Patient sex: F
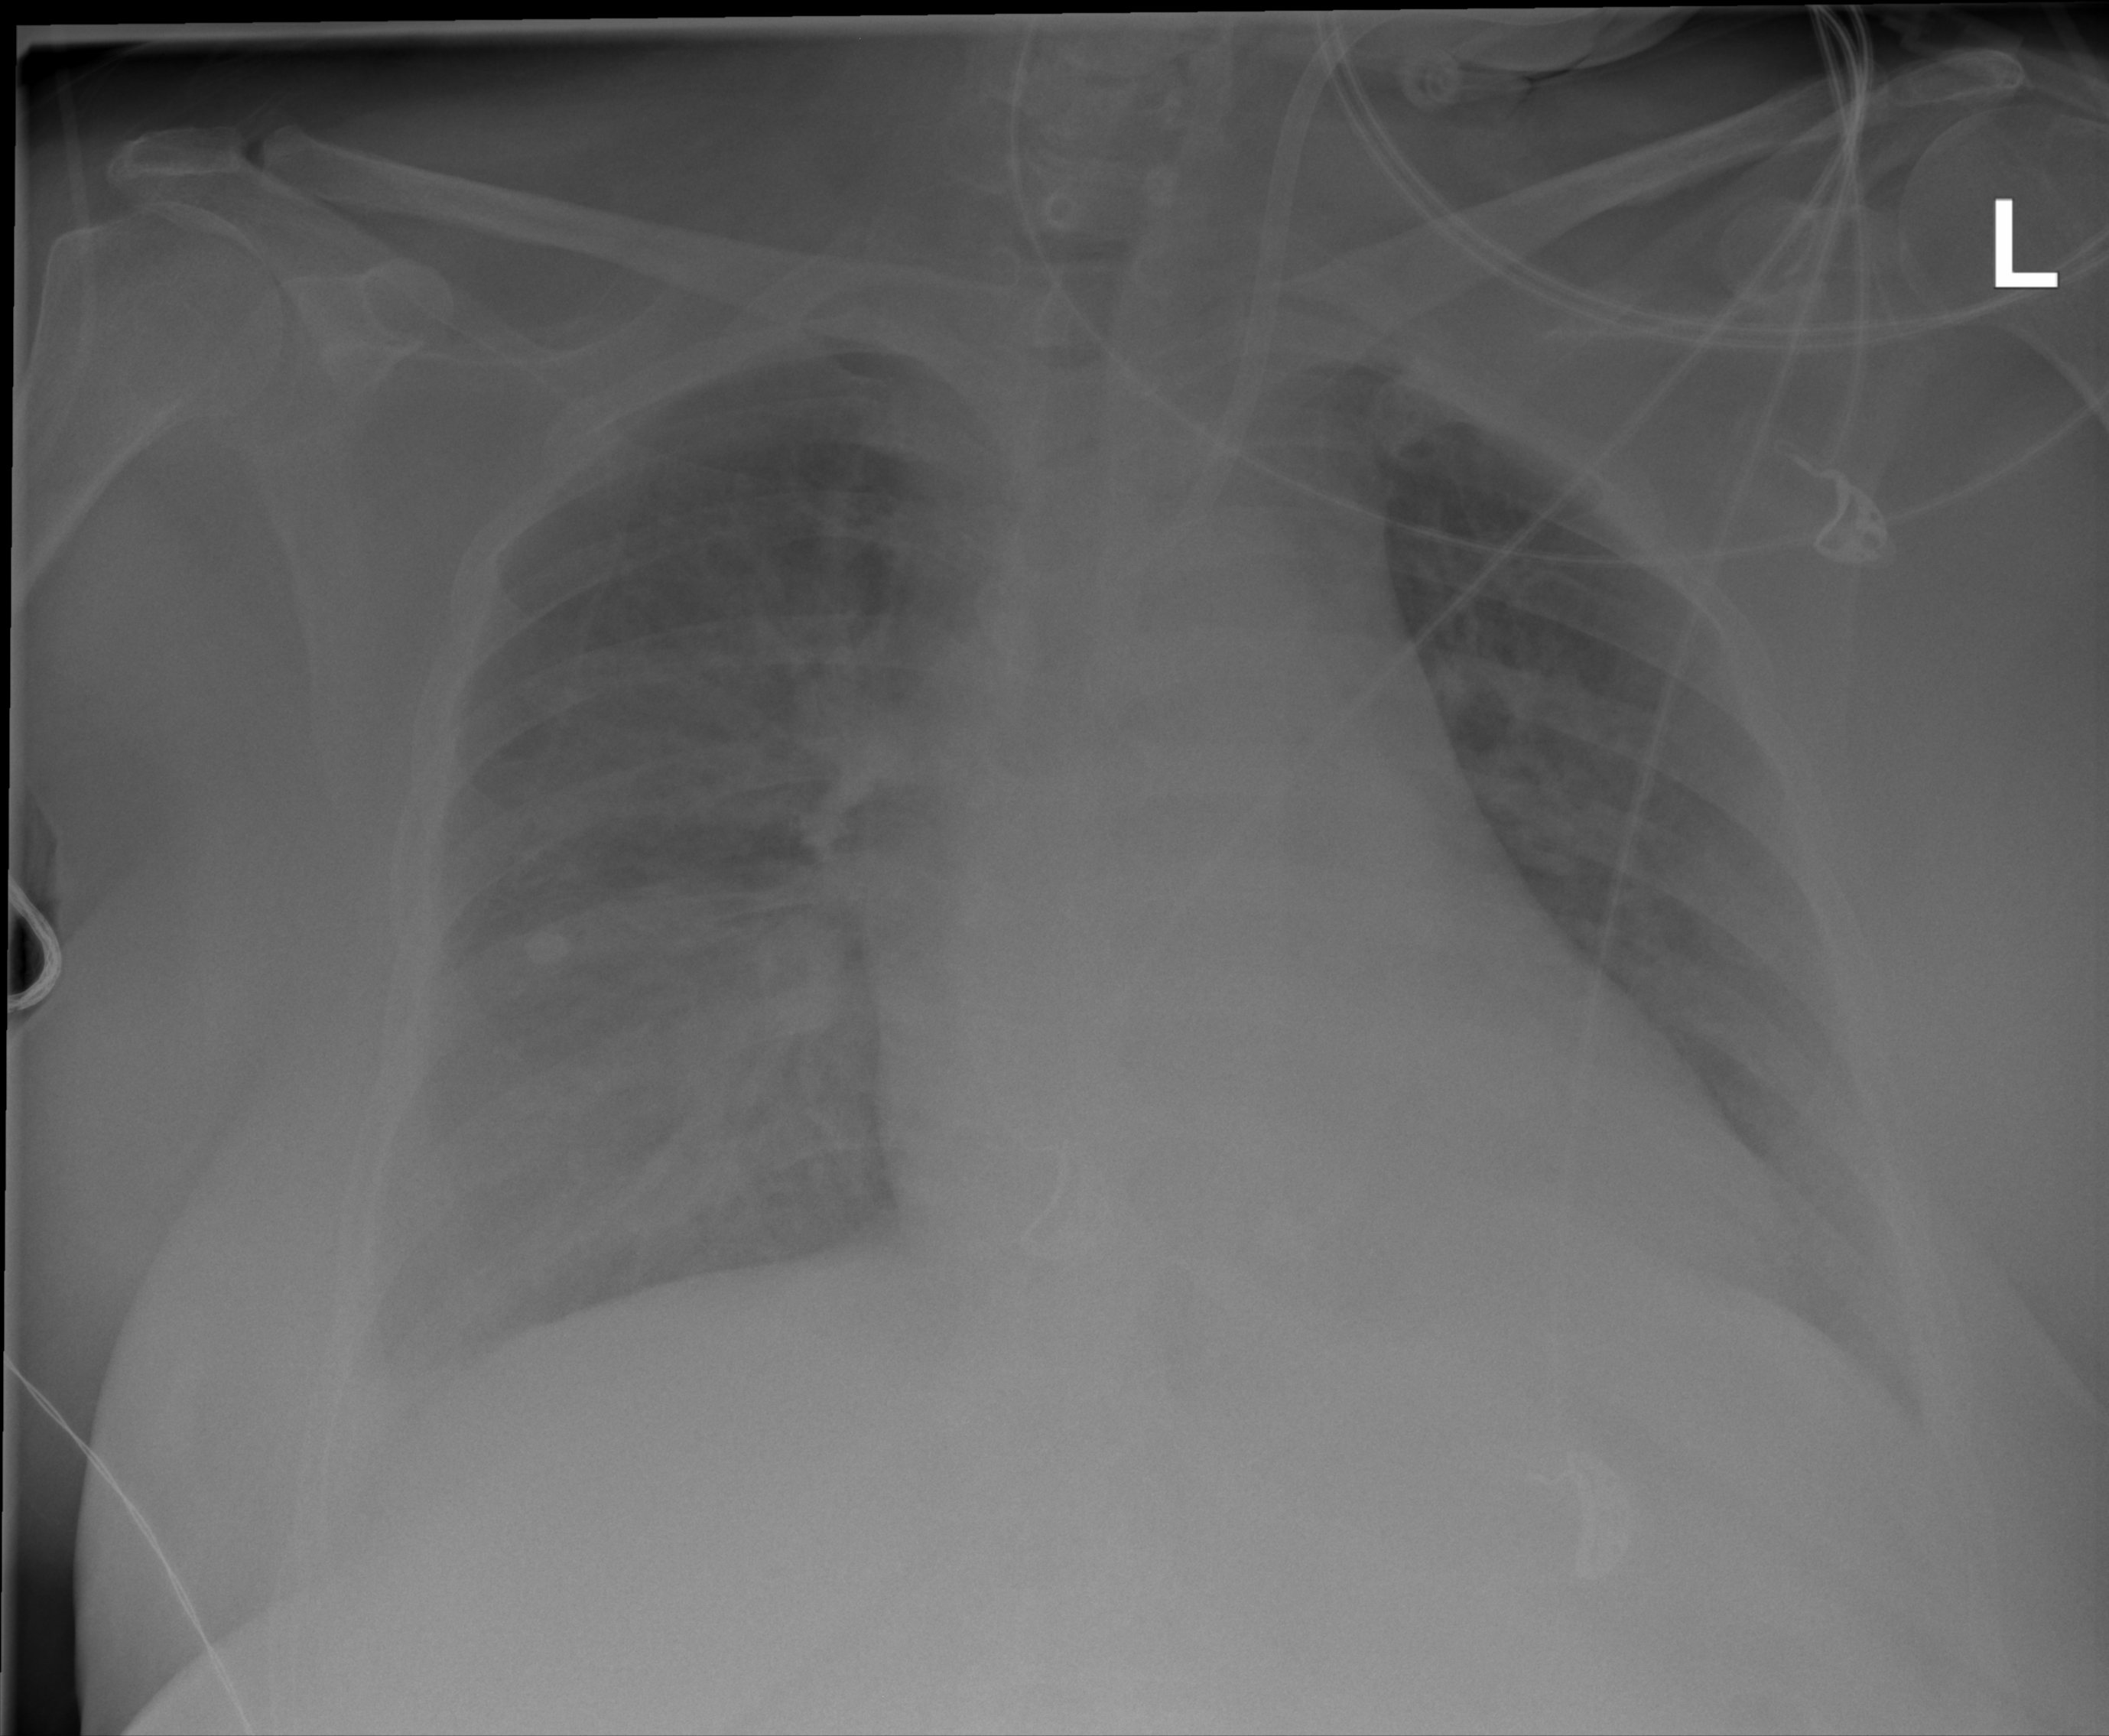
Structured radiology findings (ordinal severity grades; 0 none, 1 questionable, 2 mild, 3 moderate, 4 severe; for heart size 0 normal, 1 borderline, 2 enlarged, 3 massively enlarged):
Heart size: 2
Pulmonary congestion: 3
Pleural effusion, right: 2
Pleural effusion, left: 2
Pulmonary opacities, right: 2
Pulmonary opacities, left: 2
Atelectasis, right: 0
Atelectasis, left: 0